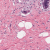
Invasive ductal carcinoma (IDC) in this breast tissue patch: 0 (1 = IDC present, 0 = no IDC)